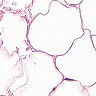
Metastatic tissue present: no